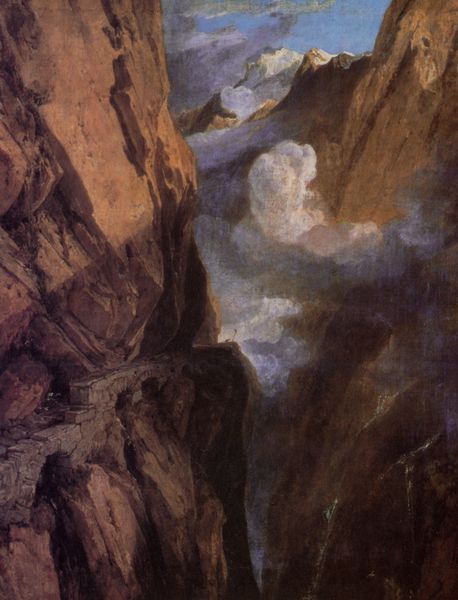
Titel: Der St. Gotthard Pass
Künstler: William Turner
Standort: Birmingham (UK)
Institution: City Museums and Art Gallery
Schlagwörter: berg, blau, dunkel, felsen, gemälde, gestein, himmel, meer, schatten, wasser, weiß, wolken, fluss, landschaft, ausschnitt, braun, grau, hell, licht, schwarz, strasse, blick, eis, gebäude, schnee, weg, wolke, beige, malerei, wand, barock, stein, steine, öl, natur, brücke, pfad, sonne, realismus, schön, tal, wasserfall, gischt, klar, bogen, abhang, berge, dolomiten, fels, felswand, gebirge, gipfel, gletscher, hang, steilhang, mauer, dunst, formen, nebel, hochgebirge, schlucht, steil, winter, romantik, sturm, stürmisch, tiefe, wiess, gespalten, befestigung, bögen, ruine, höhe, bayern, alpen, abgrund, schweiz, felsspalte, gefahr, höhlen, idealismus, österreich, arkaden, mauern, brocken, bau, bergpass, pass, klamm, schroff, tief, bauwerk, anhang, spalte, aua, schneemassen, aqüadukt, berge tal, gebaut, wasserdampf, steilwand, formkontrast, echochgebirge, jäh, tierfe, befestigtung, bergeolken